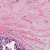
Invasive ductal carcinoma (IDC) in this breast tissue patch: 1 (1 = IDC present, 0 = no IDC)